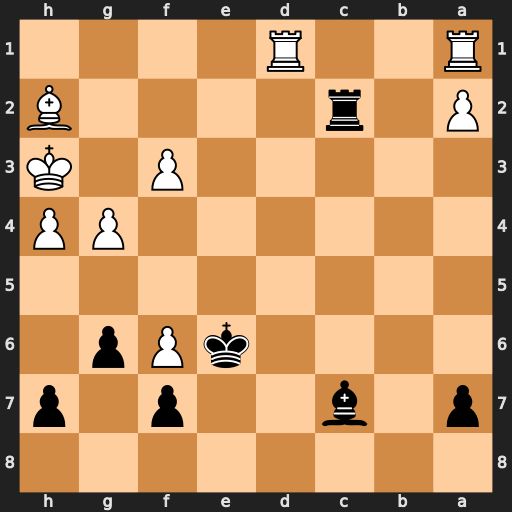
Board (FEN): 8/p1b2p1p/4kPp1/8/6PP/5P1K/P1r4B/R2R4
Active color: b
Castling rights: -
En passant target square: -
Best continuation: Rxh2#